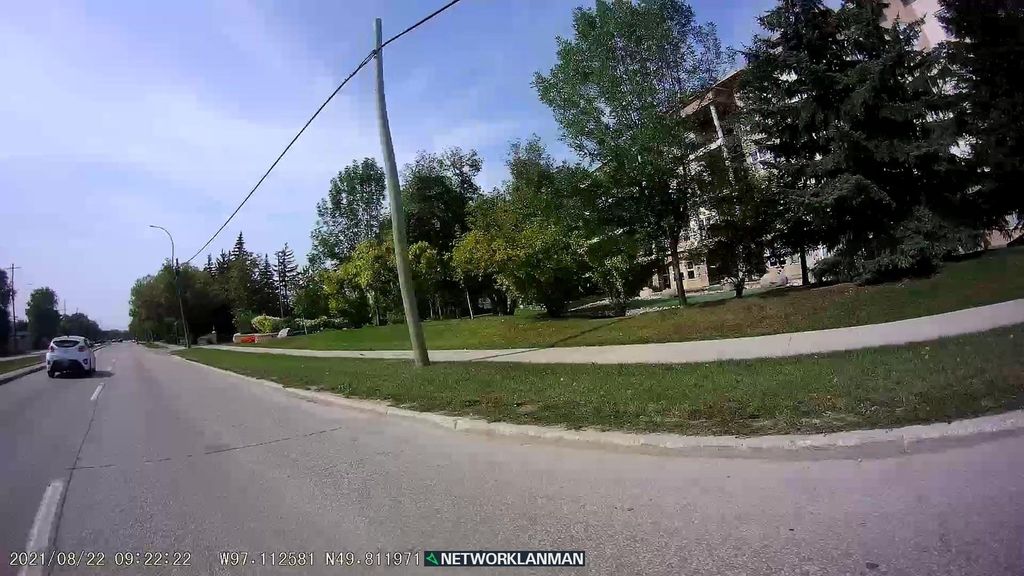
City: winnipeg